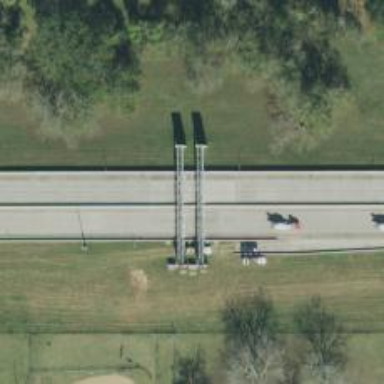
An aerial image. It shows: Toll gantry on the road.